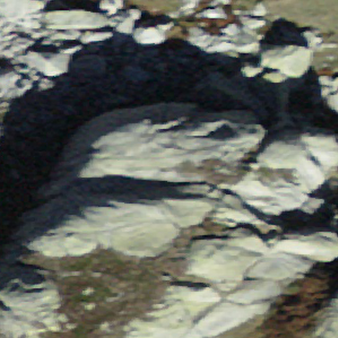
Label: bouldering_area